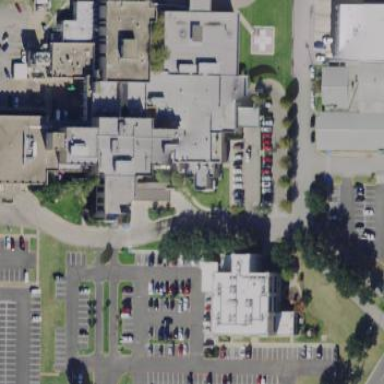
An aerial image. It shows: Hospital providing healthcare services.